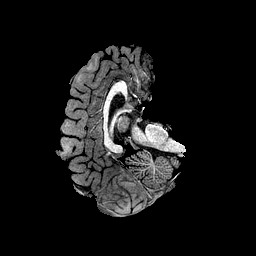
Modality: T1w
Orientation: axial
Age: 23
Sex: female
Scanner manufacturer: ge
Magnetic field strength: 3 T
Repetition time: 7.66 s
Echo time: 0.003476 s